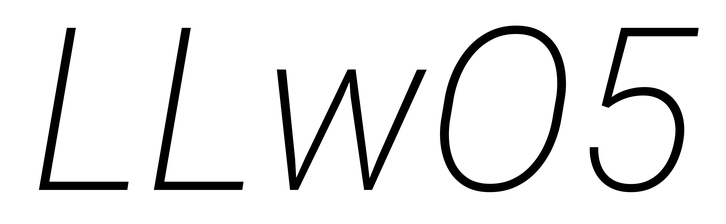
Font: Roboto-Italic_ExtraLight_Italic